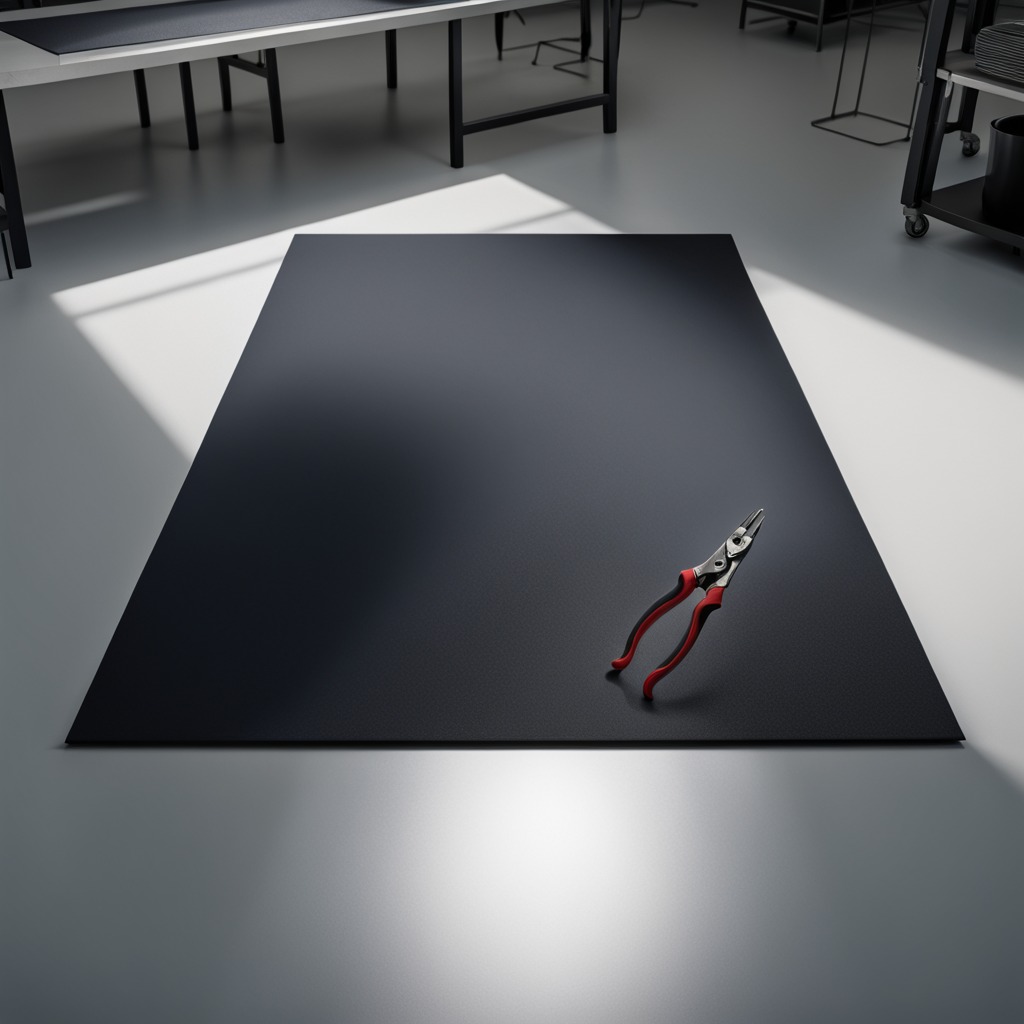
A plier lying on a clean granite tabletop covered with a black rubber mat inside a workshop under bright overhead lighting crisp shadows high clarity worn but beneath the mat